Interaction volume radius: 10 \u00c5
Interaction volume height: 20 \u00c5
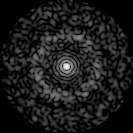
Disorder parameter: 0.8378